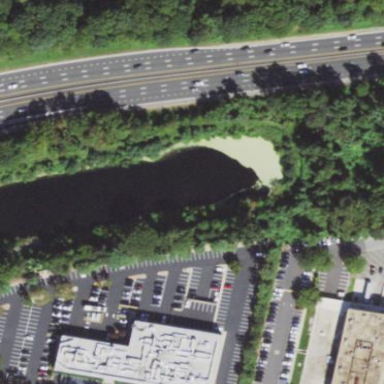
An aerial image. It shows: Pond surrounded by natural water.